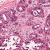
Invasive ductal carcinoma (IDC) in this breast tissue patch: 0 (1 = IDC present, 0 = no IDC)